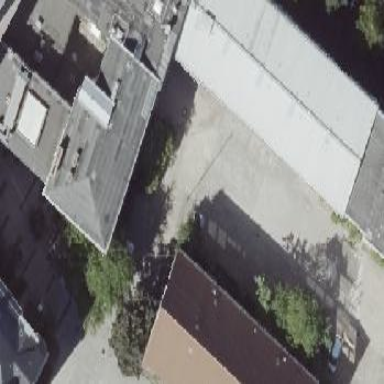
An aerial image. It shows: Part of building.